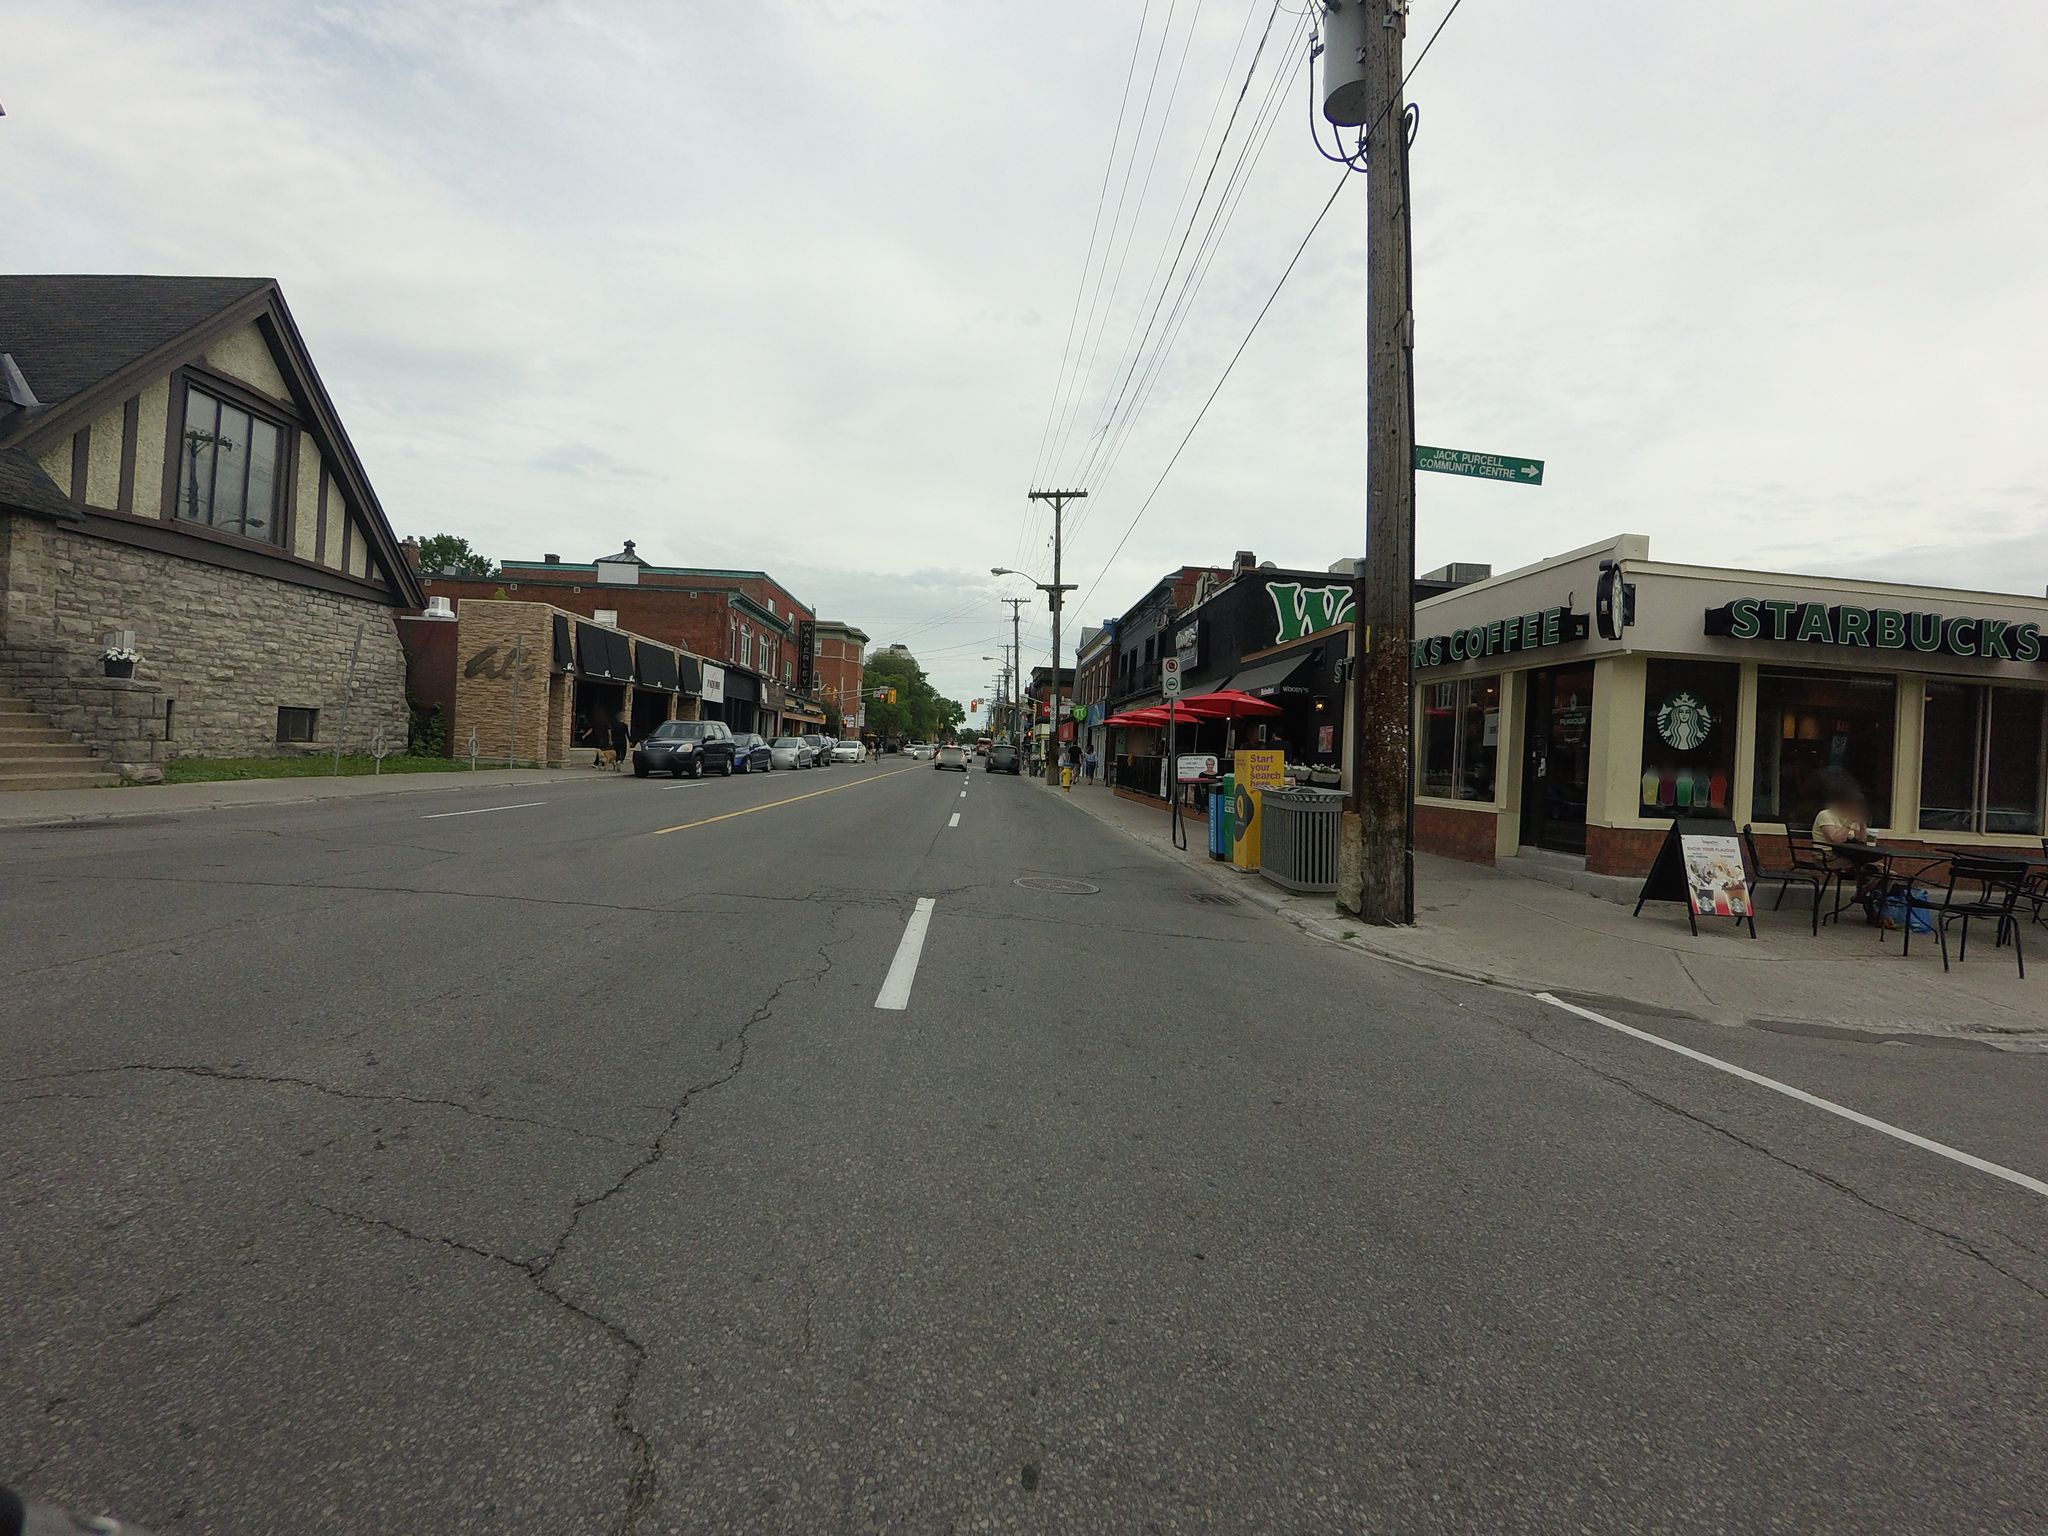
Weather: cloudy
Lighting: day
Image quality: good
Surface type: driving surface
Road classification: residential
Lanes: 1
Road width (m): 1.5
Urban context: urban centre
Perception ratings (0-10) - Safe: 5.25, Lively: 8.66, Beautiful: 6.66, Boring: 4.84, Depressing: 5.54, Wealthy: 5.35